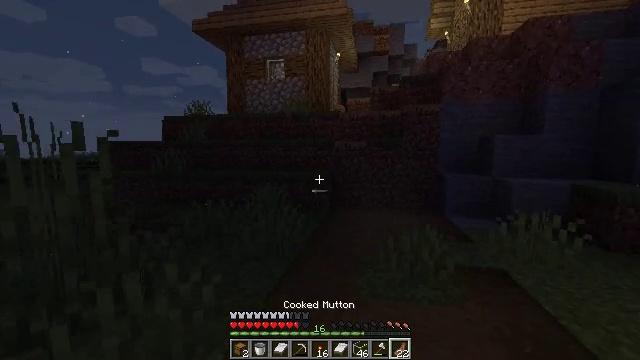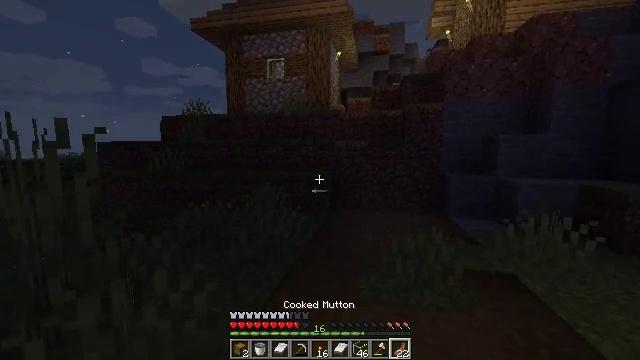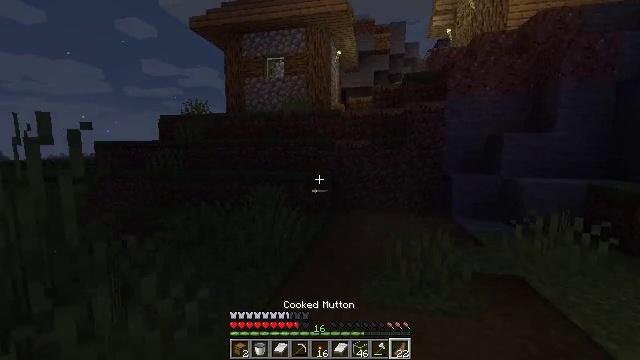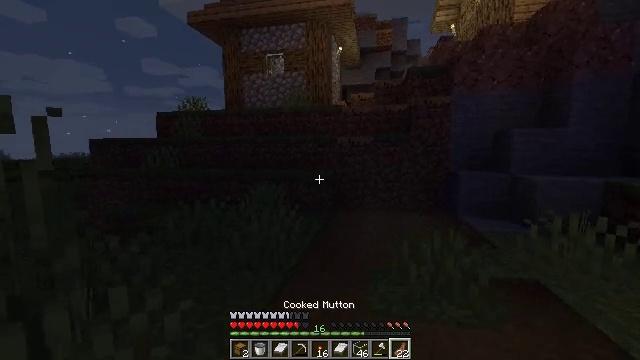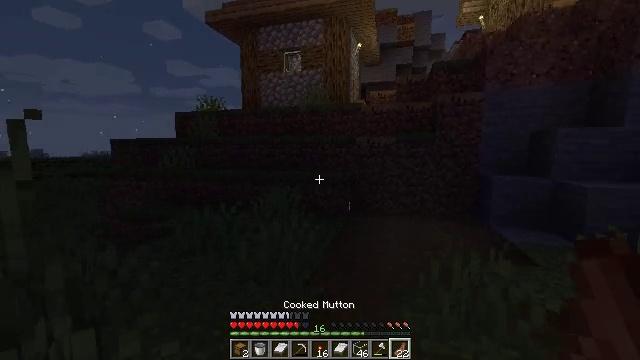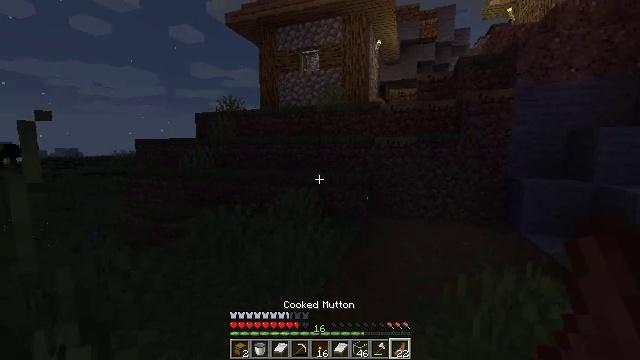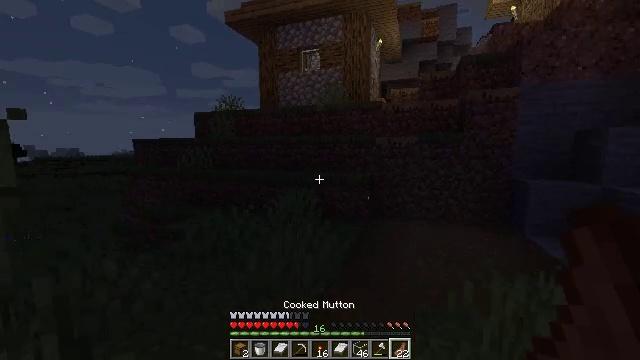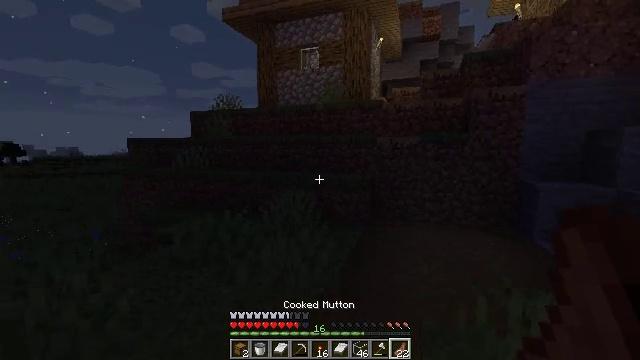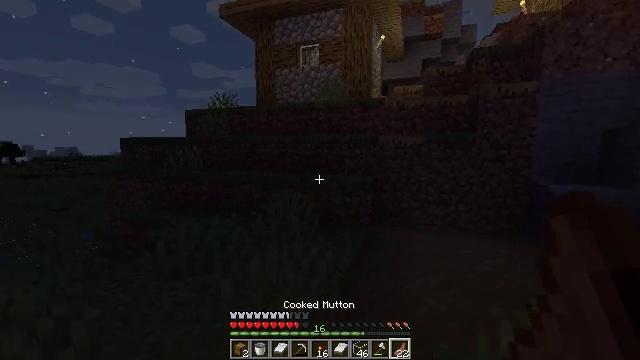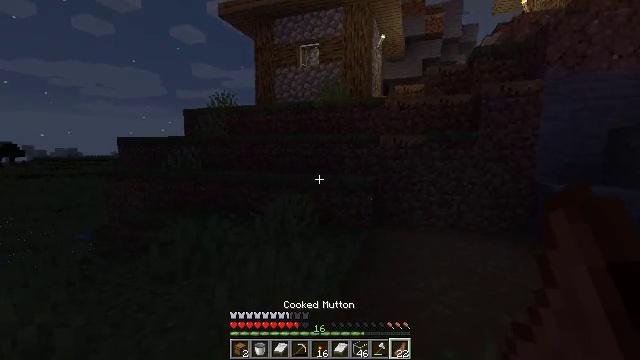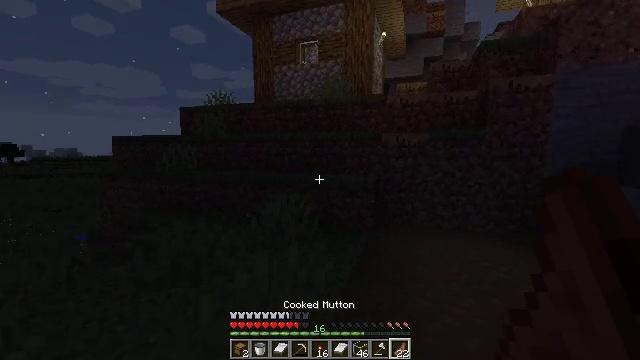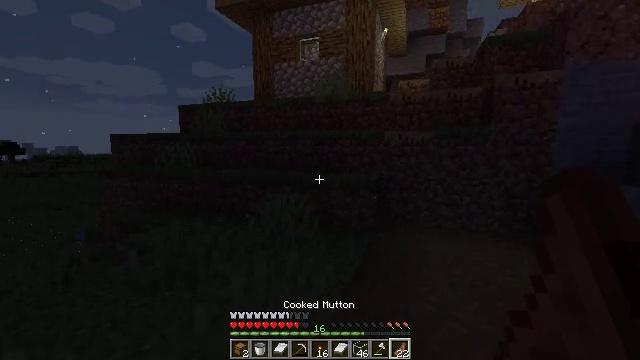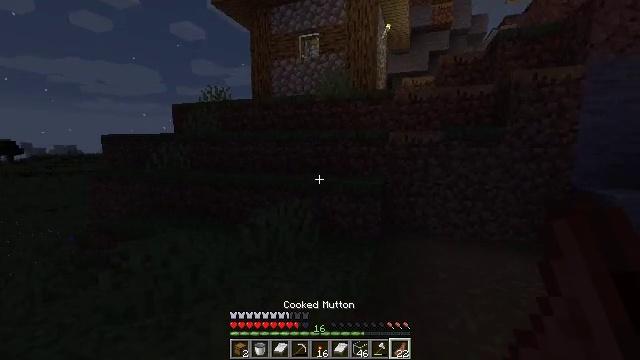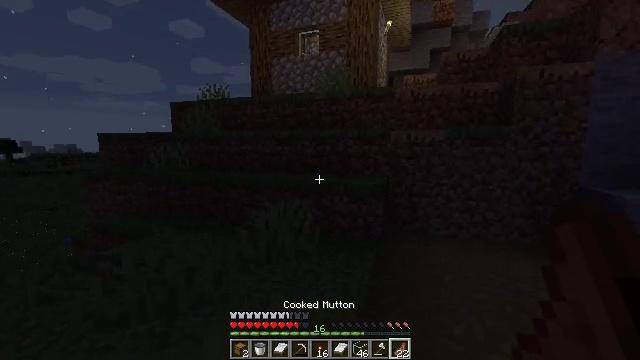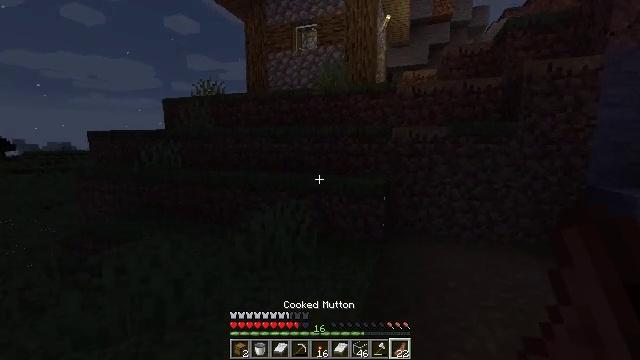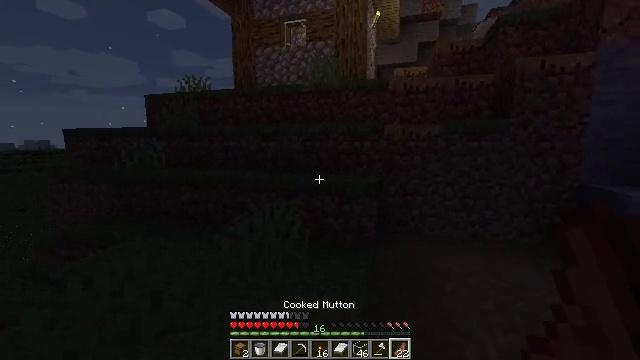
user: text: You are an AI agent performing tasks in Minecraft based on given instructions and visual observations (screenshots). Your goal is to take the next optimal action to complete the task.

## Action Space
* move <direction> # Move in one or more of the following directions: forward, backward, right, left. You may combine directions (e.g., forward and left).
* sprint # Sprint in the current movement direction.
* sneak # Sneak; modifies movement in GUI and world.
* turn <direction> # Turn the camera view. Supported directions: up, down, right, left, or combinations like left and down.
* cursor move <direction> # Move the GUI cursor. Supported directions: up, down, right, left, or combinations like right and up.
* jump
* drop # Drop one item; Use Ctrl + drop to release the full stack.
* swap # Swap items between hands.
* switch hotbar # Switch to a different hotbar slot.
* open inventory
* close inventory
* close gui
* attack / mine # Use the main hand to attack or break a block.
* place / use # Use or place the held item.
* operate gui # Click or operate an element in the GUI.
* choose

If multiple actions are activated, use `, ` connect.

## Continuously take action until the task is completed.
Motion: motion action
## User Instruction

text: Remove the yellow bed.
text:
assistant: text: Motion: move forward
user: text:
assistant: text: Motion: move forward
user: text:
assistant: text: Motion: move forward
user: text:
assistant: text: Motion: move forward, turn left
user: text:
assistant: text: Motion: move forward, sprint, turn left
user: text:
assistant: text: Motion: move forward, sprint
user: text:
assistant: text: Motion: move forward, sprint
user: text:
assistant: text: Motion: move forward, sprint
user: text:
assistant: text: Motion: move forward
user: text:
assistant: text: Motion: move forward
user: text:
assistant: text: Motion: move forward
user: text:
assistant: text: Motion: move forward
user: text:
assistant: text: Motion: move forward
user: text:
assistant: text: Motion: move forward
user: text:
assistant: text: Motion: move forward, turn right
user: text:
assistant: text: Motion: move forward, turn right
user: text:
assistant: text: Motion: move forward
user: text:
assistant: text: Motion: move forward
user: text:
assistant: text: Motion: move forward
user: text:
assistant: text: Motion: move forward
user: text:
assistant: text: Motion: move forward
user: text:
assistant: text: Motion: move forward, sprint
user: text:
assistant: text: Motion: move forward, sprint
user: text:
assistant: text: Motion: move forward, sprint
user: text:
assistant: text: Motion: move forward, sprint
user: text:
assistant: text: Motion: move forward
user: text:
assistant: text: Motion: move forward
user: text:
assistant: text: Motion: move forward
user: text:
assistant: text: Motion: move forward
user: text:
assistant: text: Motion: move forward, turn right, jump